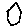
Label: hexagon